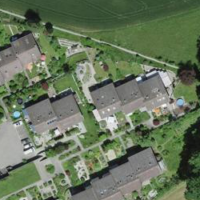
EUNIS habitat code: 55
Species observed at this site:
Dryas octopetala